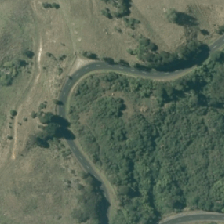
Land cover: deciduous_hardwood